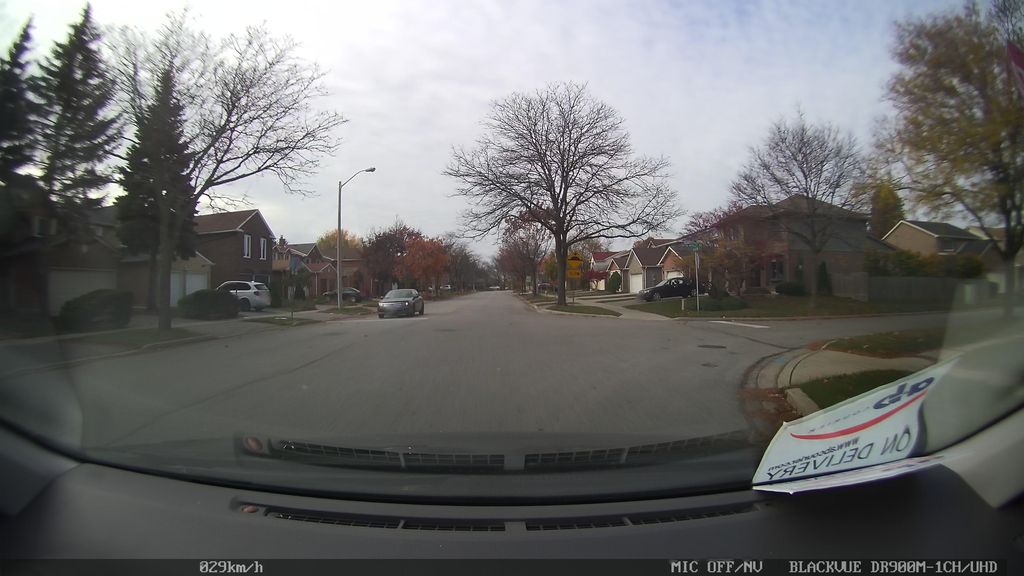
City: toronto